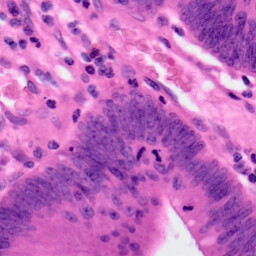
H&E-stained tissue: Colon